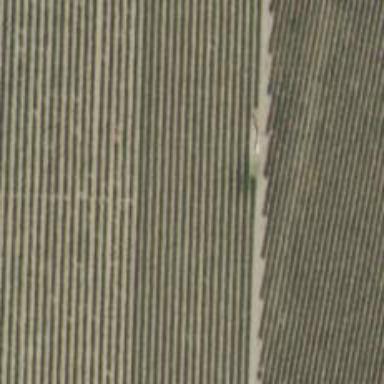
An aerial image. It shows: Vineyard where grapes are grown.